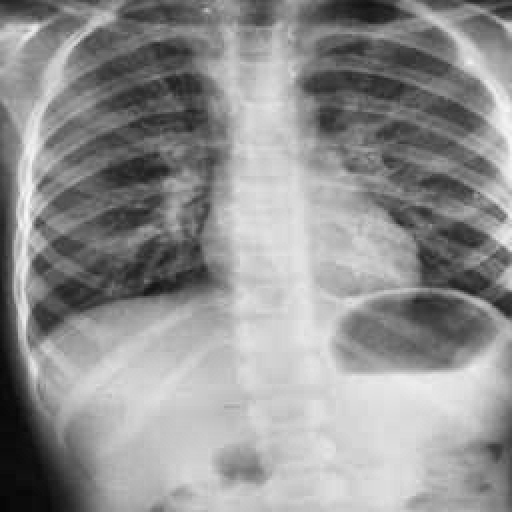
Finding: TUBERCULOSIS